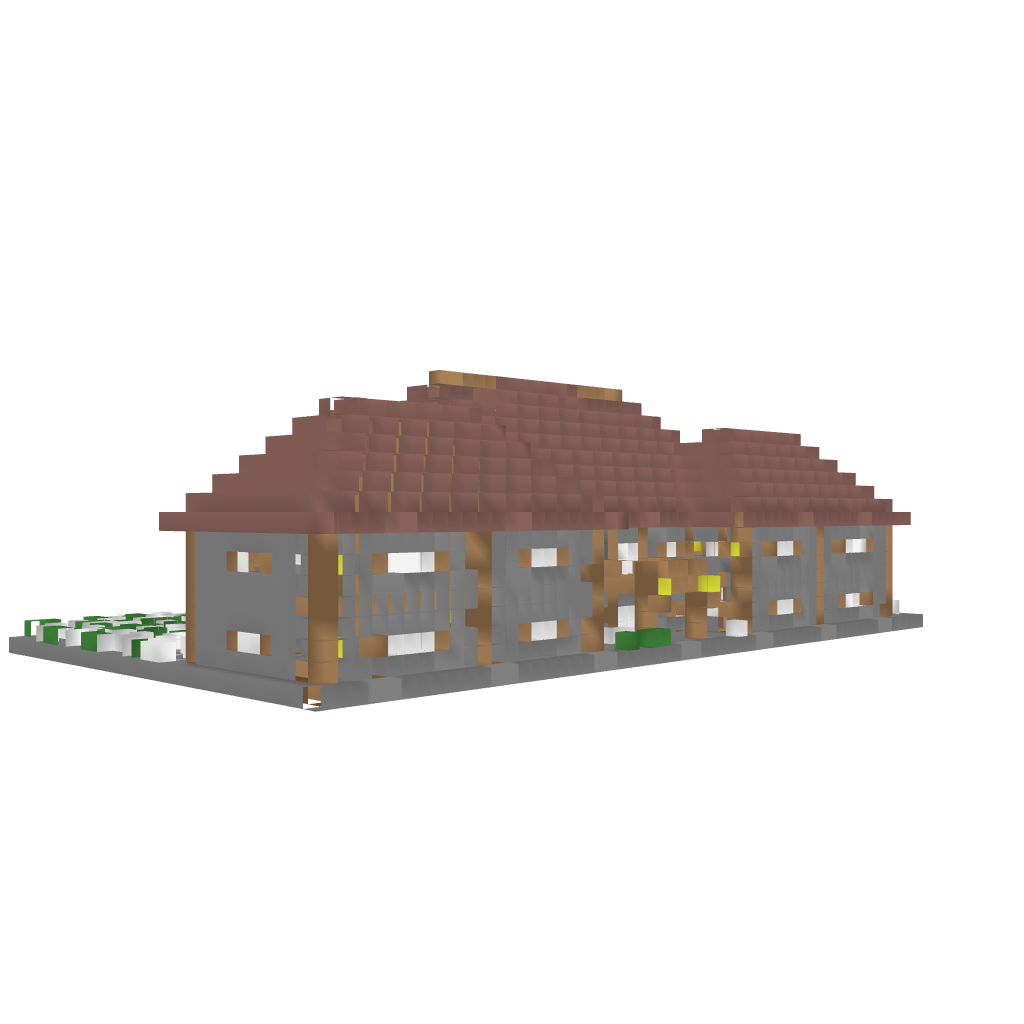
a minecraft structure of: Medeival Mansion bad low quality